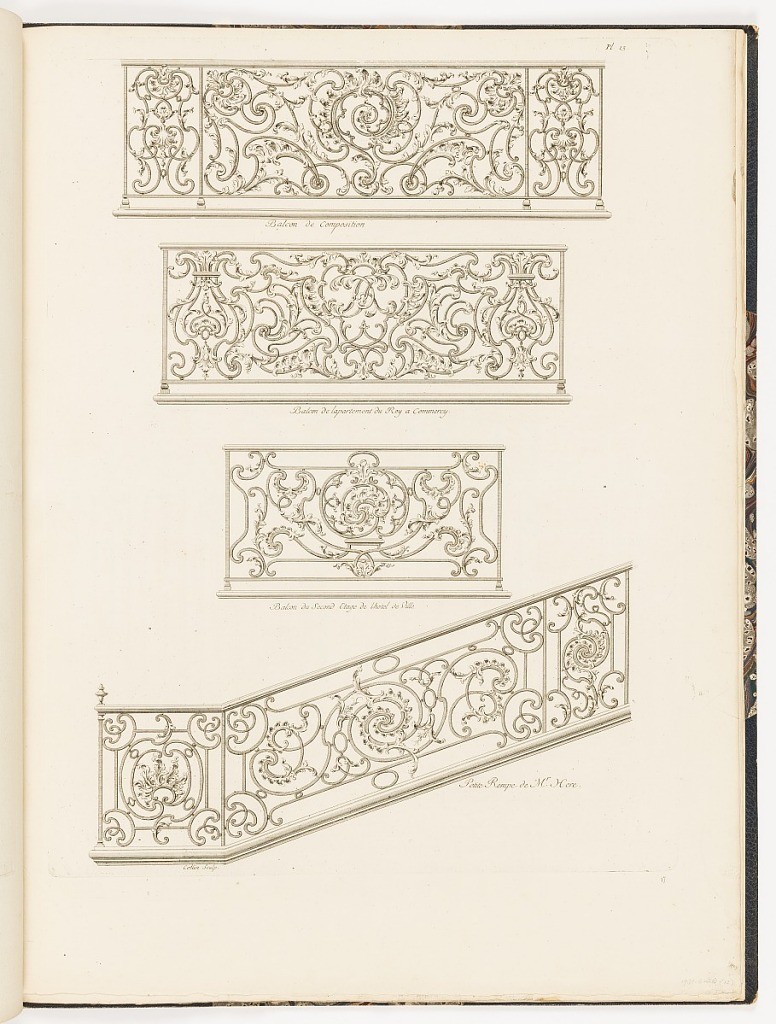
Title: Four Designs for Decorative Ironwork
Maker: Jean Lamour, French, 1698–1771
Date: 1759–68
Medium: Etching and engraving on laid paper
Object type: Print
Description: Three designs for decorative wrought-iron balustrades and a banister, for the King's apartment at Commercy, the City Hall of Nancy and a design by the architect E. Héré. The designs are decorated with rococo ornament and motifs, with acanthus leaves, palmettes, scrolls, fleurons, and leaves. The plate is numbered and titled below each design and signed.